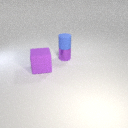
small purple metal cylinder below small blue rubber cylinder